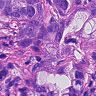
Metastatic tissue present: yes